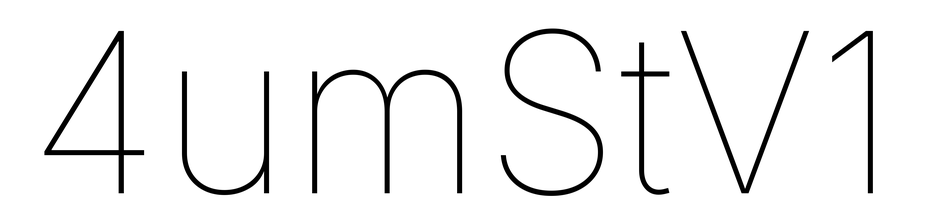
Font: Inter_Thin